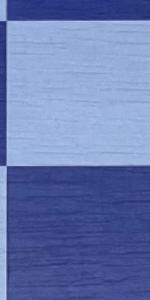
Label: Empty